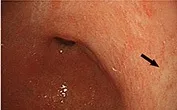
Gastroscopy images of chronic atrophic gastritis in Case 1. Gastric antrum.
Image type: endoscopy (gi_endoscopy)